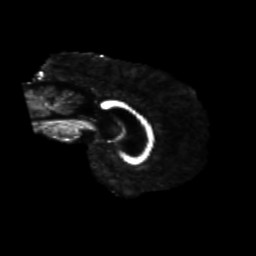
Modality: FA
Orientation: sagittal
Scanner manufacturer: siemens
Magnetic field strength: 3 T
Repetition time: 8.8 s
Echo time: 0.085 s